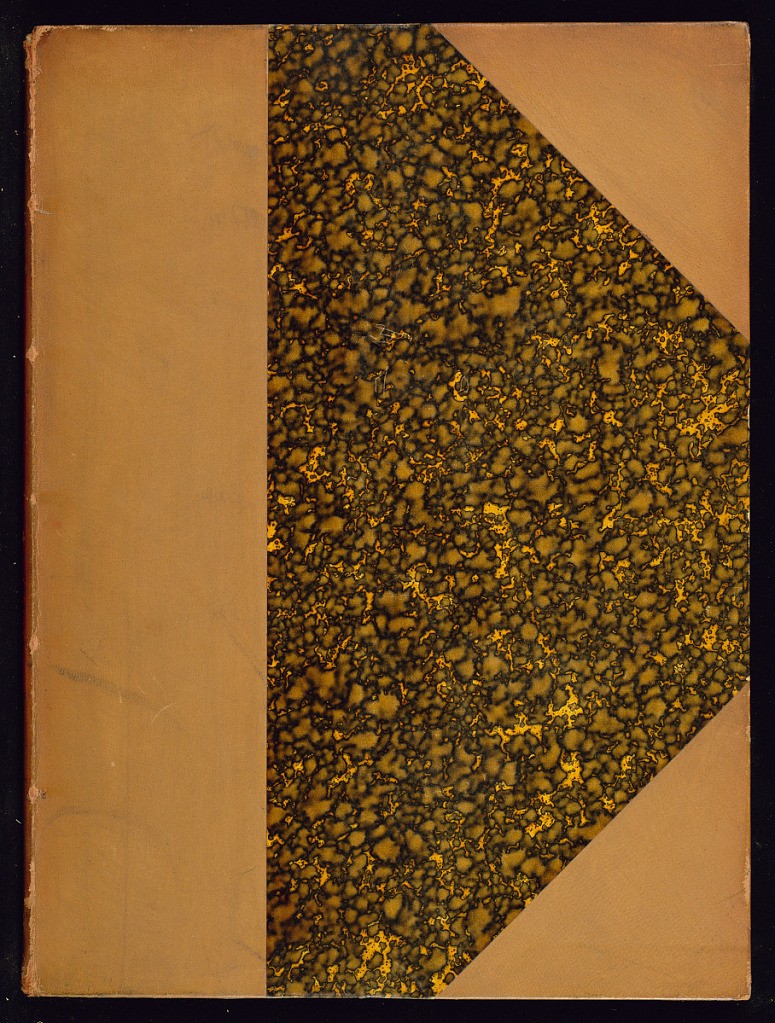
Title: Panneaux et Frisses propre aux Sculpteurs et Peintres Inventez et dessignes par Caffiery Sculpteur
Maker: Philippe, I Caffieri, French, 1634 – 1716
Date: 1670–1700
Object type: Album
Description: A series of ornamental panel and frieze designs featuring royal emblems, five plates including title page. Many of the plates are numbered and signed by the publisher. Two of the plates have a collector's mark (1921-6-484-5 and 1921-6-484-6). Three quarter leather binding with marbled paper boards and marbled endleaves.